Aerial crown-view tile of a tropical tree (Barro Colorado Island, Panama), acquired 20250818:
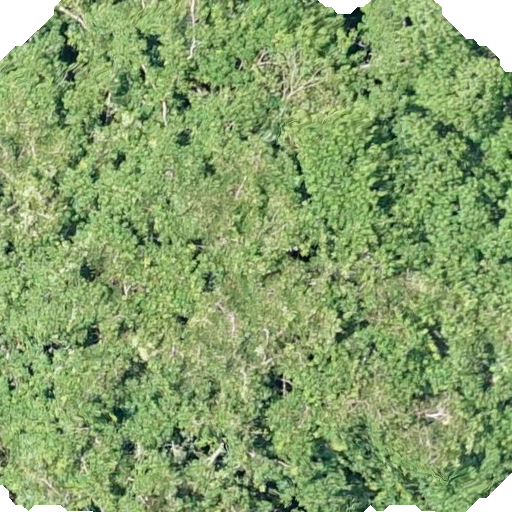
Species: Hura crepitans
GBIF accepted scientific name: Hura crepitans
Crown area: 443.981 m²